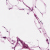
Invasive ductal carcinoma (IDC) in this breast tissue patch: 0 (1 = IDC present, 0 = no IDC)